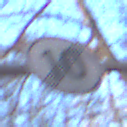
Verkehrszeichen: EndeGeschwindigkeit10
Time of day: SunriseSunset
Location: Outdoor (Nature)
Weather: Clear
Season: Autumn
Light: Natural